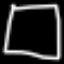
Label: square